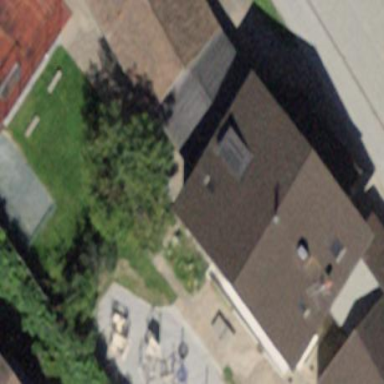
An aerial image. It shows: School building.